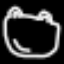
Label: frog